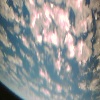
Label: cloud